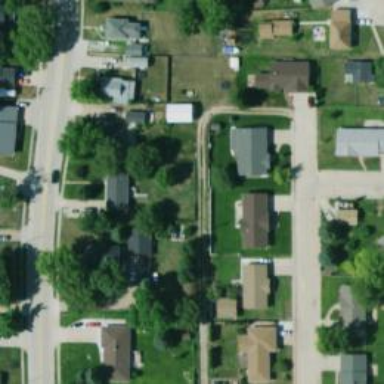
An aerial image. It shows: Alleyway designated as service road.